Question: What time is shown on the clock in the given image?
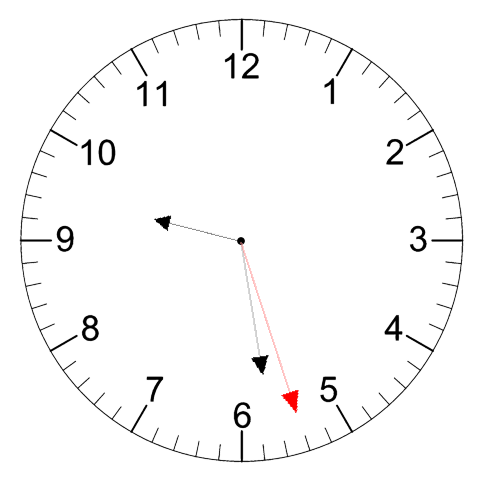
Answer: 09:28:27